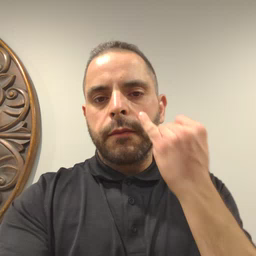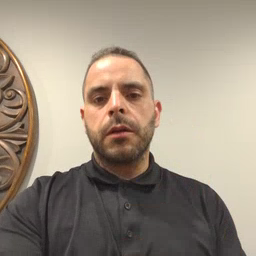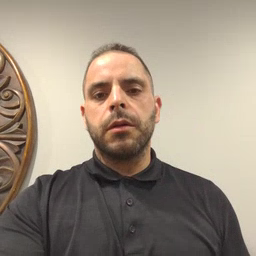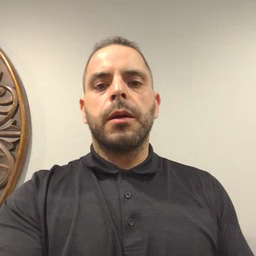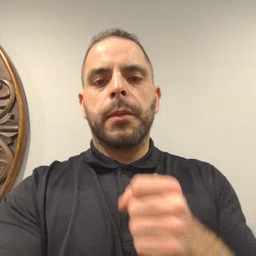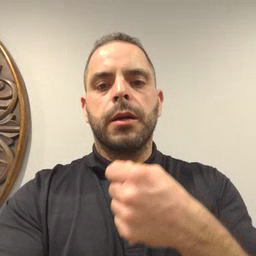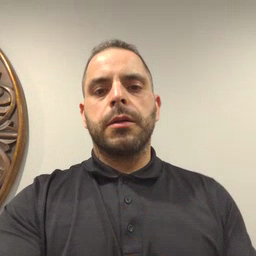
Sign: make